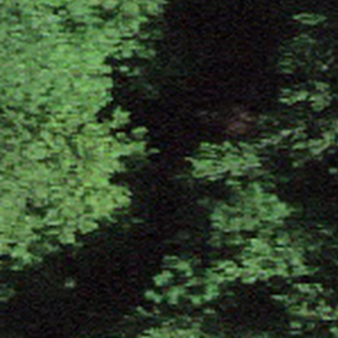
Label: other